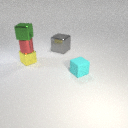
large gray metal cube behind small cyan rubber cube